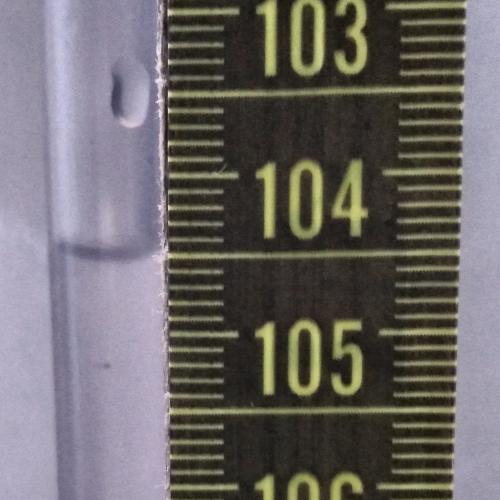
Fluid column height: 104.5 cm